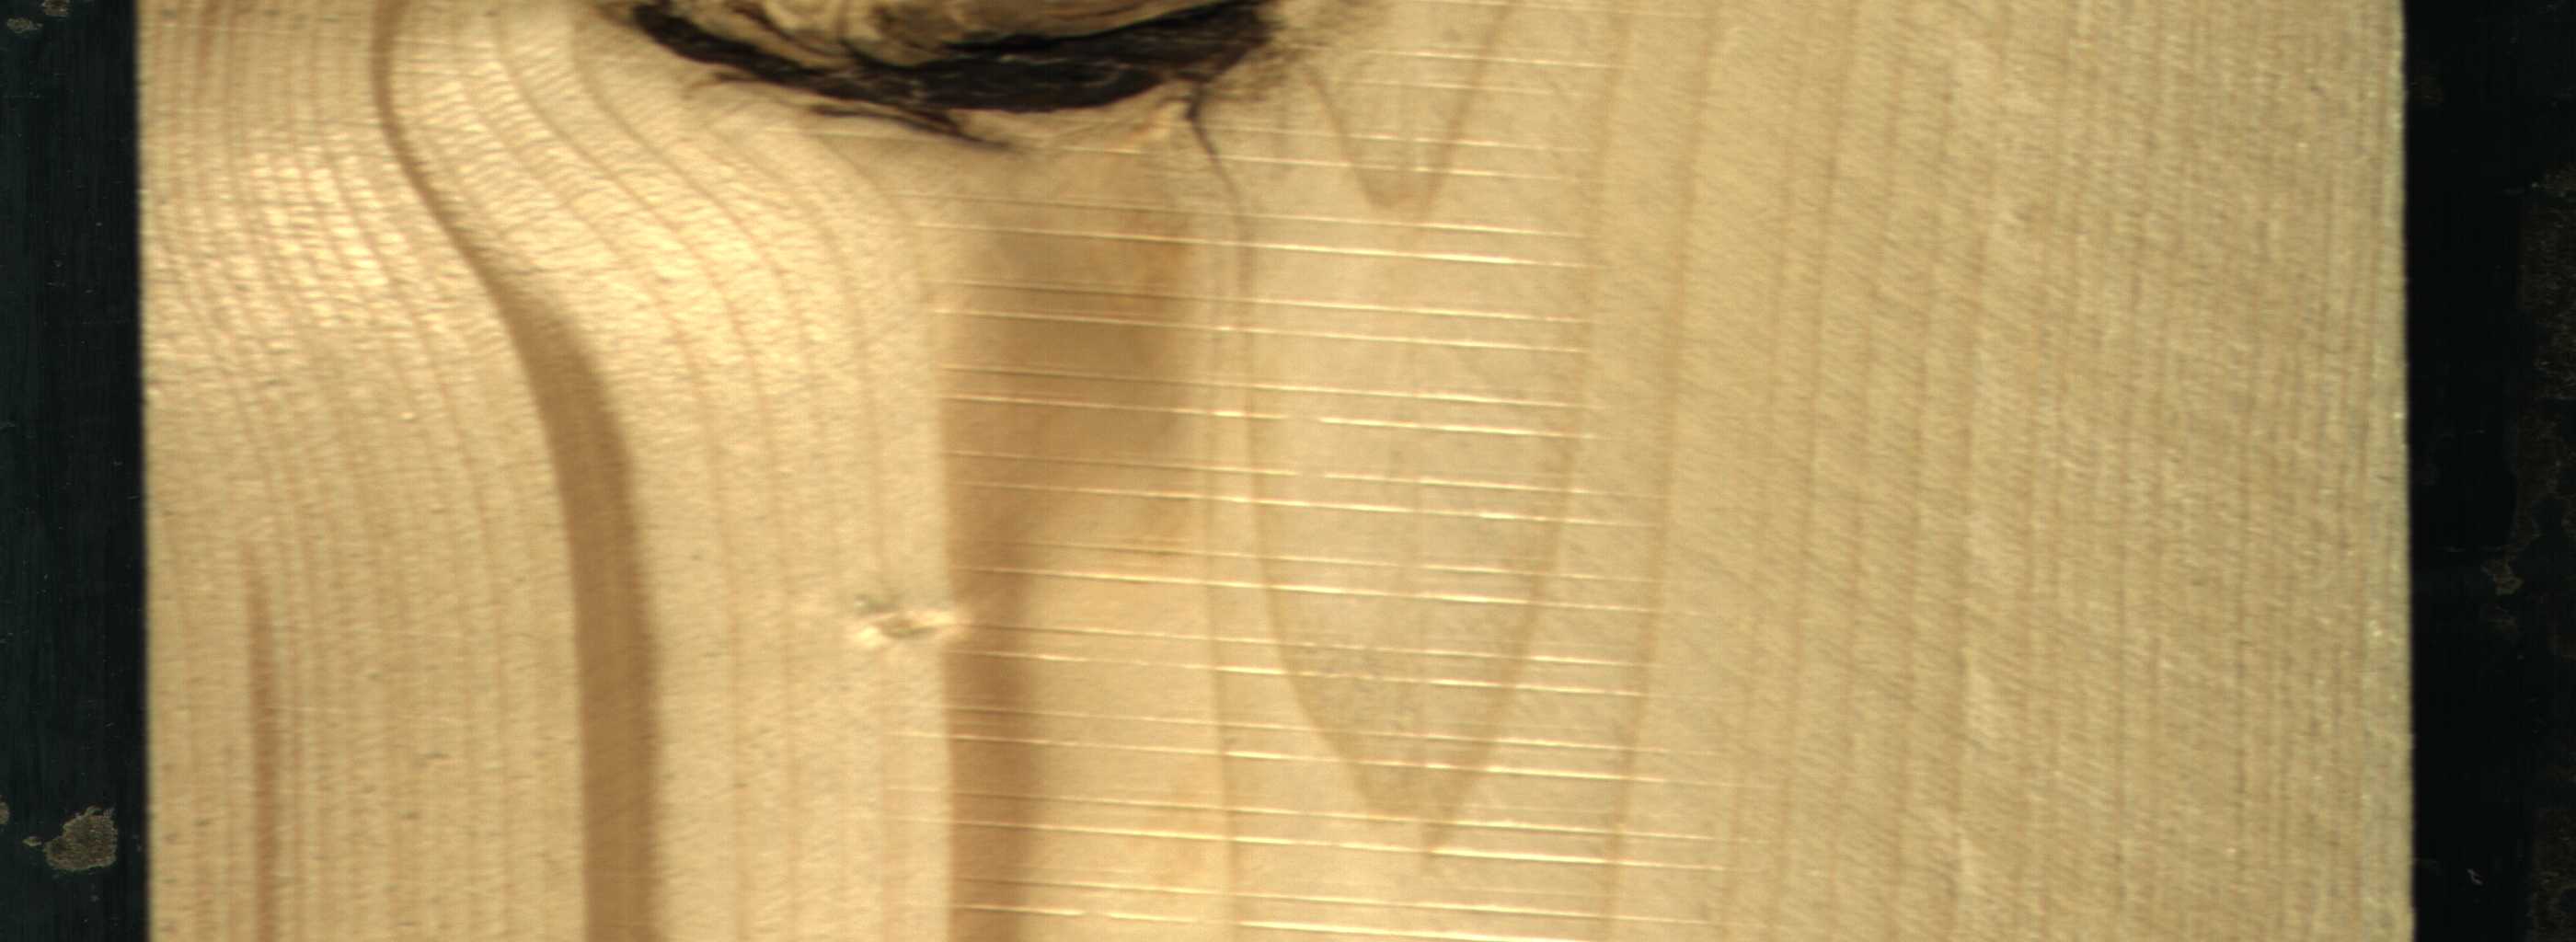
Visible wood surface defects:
Dead_Knot